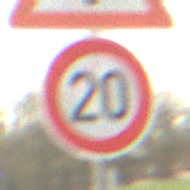
Verkehrszeichen: Geschwindigkeit20
Zusatzzeichen oben: Gefahrenstelle
Umgebung: Outdoor, Suburban
Tageszeit: MorningAfternoon
Wetter: Overcast
Licht: Natural
Jahreszeit: NotSpecified
Kontrast: LowContrast